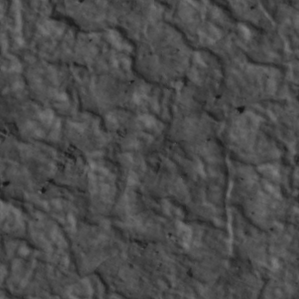
Label: non_frost